Question: I have the following spreadsheets. I need to compact the contents of this spreadsheet. I was wondering if it is possible to group similar items such as 1952 and add the numbers in the next column and output something along 5m / 2w or similar? 1951 would be compacted to 9w. This data is constantly changing and new reference numbers are added often.

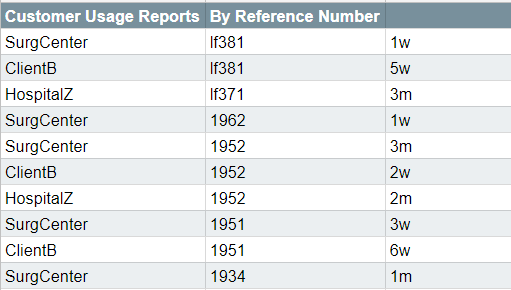
Answer: '''
=ARRAYFORMULA(SUBSTITUTE(TRIM(SPLIT(TRANSPOSE(QUERY(TRANSPOSE({
SORT(UNIQUE(INDIRECT("B2:B"&COUNTA(B2:B)+1)&"♦️")),IF(ISNUMBER(
QUERY(QUERY(TO_TEXT(SPLIT(TRANSPOSE(QUERY(TRANSPOSE(QUERY(IFERROR({
B2:B&"♦️", REGEXEXTRACT(C2:C, "\d+")*1, REGEXEXTRACT(C2:C, "\d+(.+)")}),
"select Col1,sum(Col2),Col3
where Col3 is not null
group by Col1,Col3
label sum(Col2)''", 0)),,999^99)), "♦️")),
"select count(Col1)
group by Col1
pivot Col2", 0), "offset 1", 0)), SUBSTITUTE(
QUERY(QUERY(TO_TEXT(SPLIT(TRANSPOSE(QUERY(TRANSPOSE(QUERY(IFERROR({
B2:B&"♦️", REGEXEXTRACT(C2:C, "\d+")*1, REGEXEXTRACT(C2:C, "\d+(.+)")}),
"select Col1,sum(Col2),Col3
where Col3 is not null
group by Col1,Col3
label sum(Col2)''", 0)),,999^99)), "♦️")),
"select count(Col1)
group by Col1
pivot Col2", 0), "limit 0", 1), " ", ), )}),,999^99)), "♦️")), " ", " / "))
'''
<URL>
# spreadsheet demo